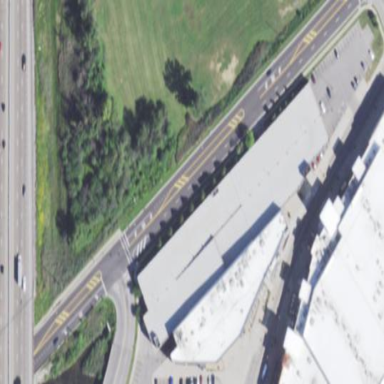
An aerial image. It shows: Commercial building.